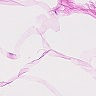
Metastatic tissue present: no